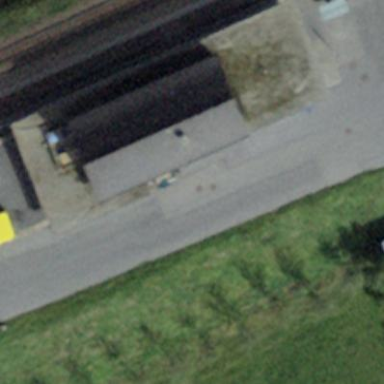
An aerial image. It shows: Train station building.